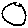
Label: circle